Question: I used the below code to break my links: 'ActiveWorkbook.BreakLink Name:="C:\Users\admin\desktop\tool\breaklink tool.xls", Type:=xlLinkTypeExcelLinks'
But the problem is tool will not reside in same path everytime. So i used the below code:
'toolpath = Thisworkbook.Path + "\breaklink tool.xls" ActiveWorkbook.BreakLink Name:=toolpath, Type:=xlLinkTypeExcelLinks'
But this is not working. It is throwing the below error:

And if i click debug and press f5 to continue, links are braking. This is totally annoying. i don't know where i did wrong.Can anyone please help me with this?
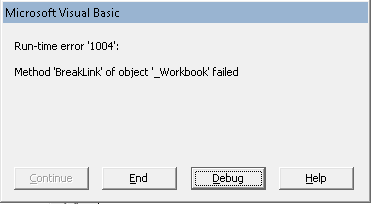
Answer: Try this:
'''
Sub BreakLinks()
Dim arrLinks
Dim i As Long
arrLinks = ActiveWorkbook.LinkSources(xlExcelLinks)
If Not IsEmpty(arrLinks) Then
For i = LBound(arrLinks) To UBound(arrLinks)
If InStr(1, arrLinks(i), "reaklink tool.xls", vbTextCompare) > 0 Then _
ActiveWorkbook.BreakLink arrLinks(i), xlLinkTypeExcelLinks
Next i
End If
End Sub
'''